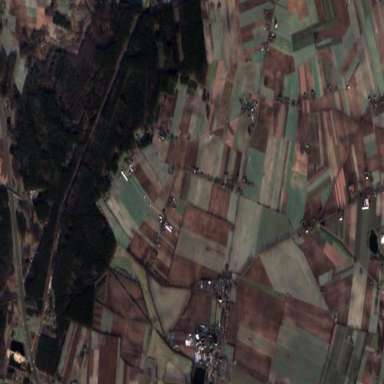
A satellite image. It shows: View of farmland.